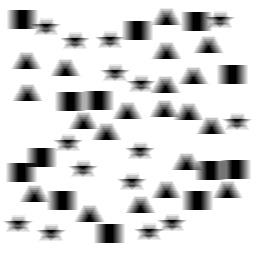
Squares: 13
Triangles: 20
Stars: 15
Total shapes: 48